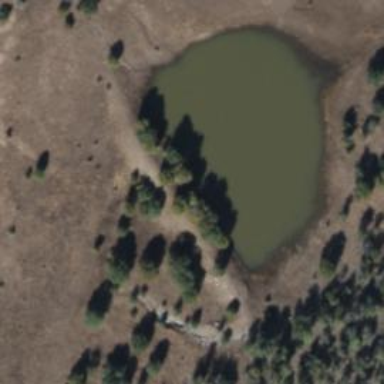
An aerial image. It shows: Reservoir.